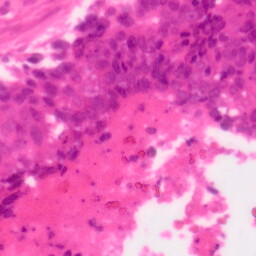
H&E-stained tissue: Colon